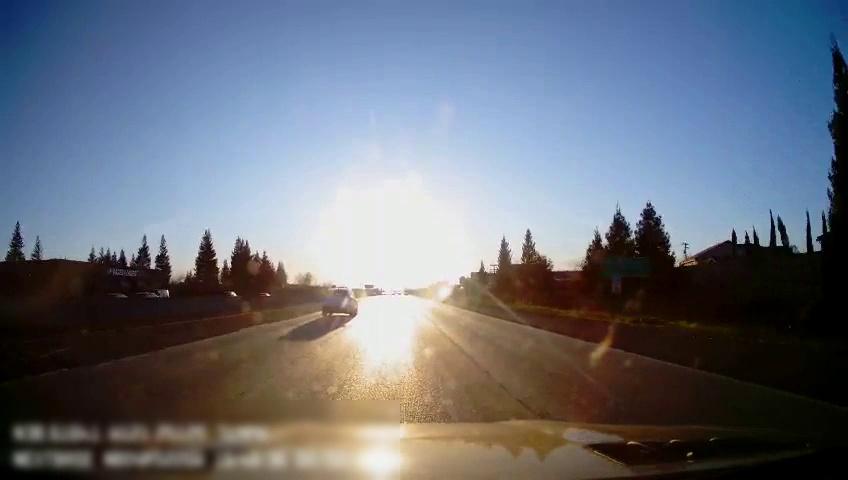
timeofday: Day
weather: Sunny
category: Drivable Space
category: Vehicles | SUV
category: Vehicles | Car
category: Vehicles | SUV
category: Vehicles | Car
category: Vehicles | SUV
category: Vehicles | Car
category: Lanes | Alternate Lane
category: Lanes | Alternate Lane
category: Lanes | Alternate Lane